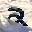
Label: 2